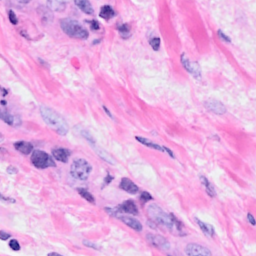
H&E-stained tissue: Breast